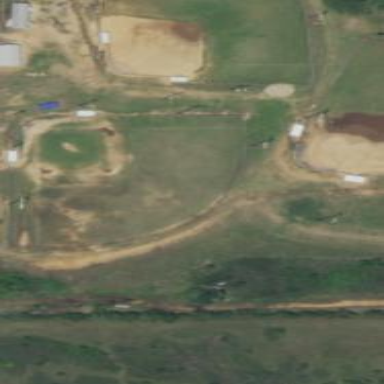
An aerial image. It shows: Baseball pitch for leisure land.